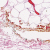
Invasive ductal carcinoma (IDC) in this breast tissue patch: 0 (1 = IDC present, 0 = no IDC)